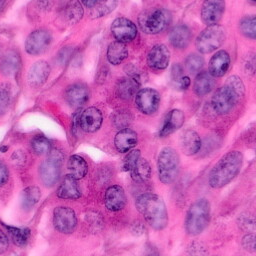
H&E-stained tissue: Pancreatic